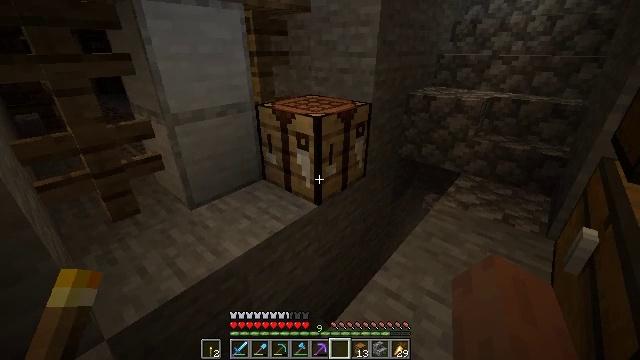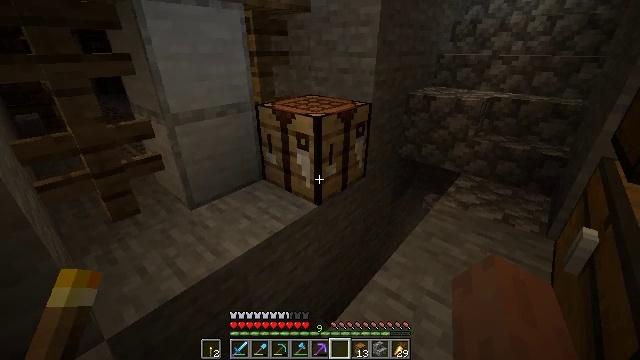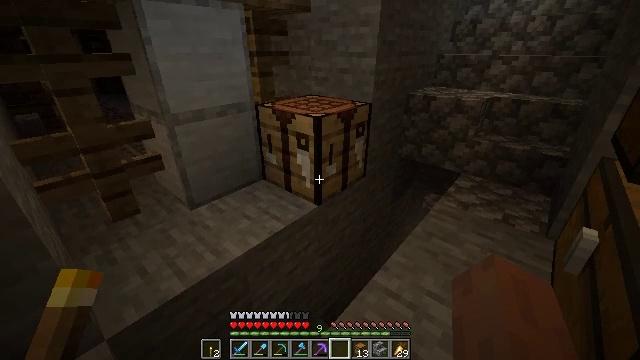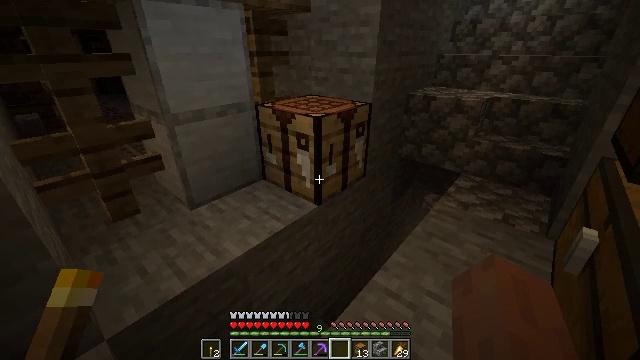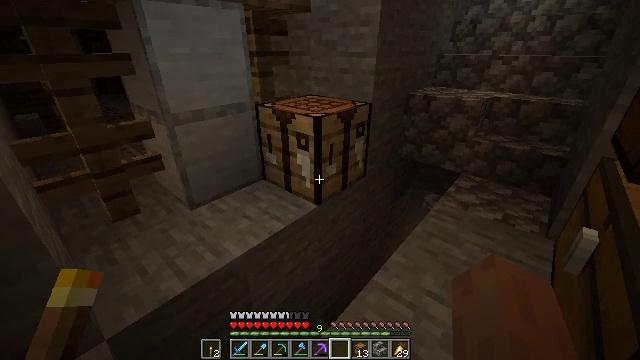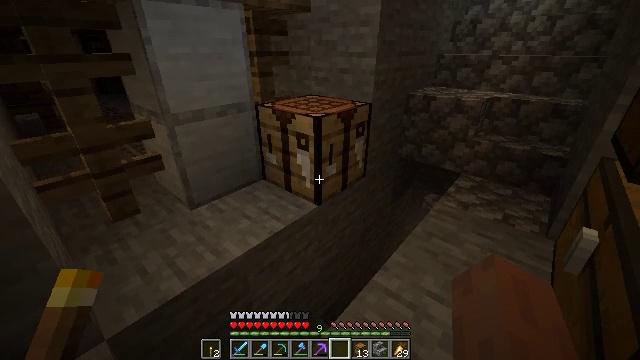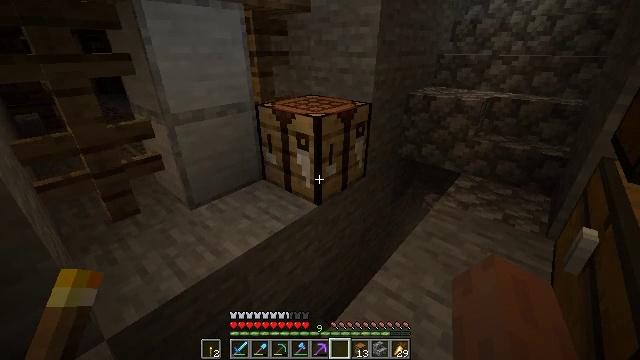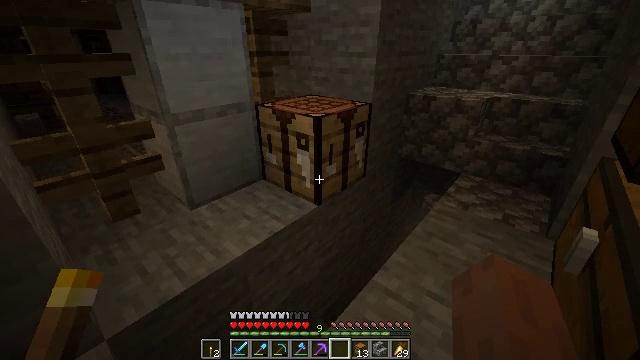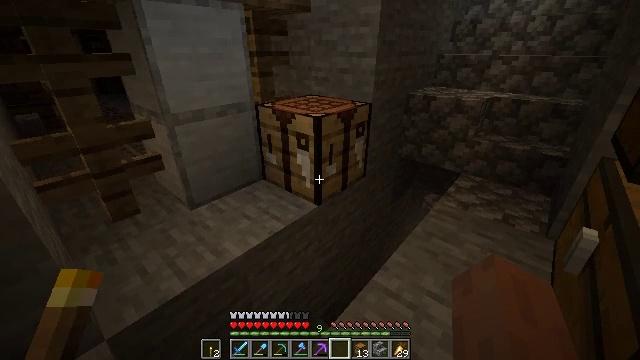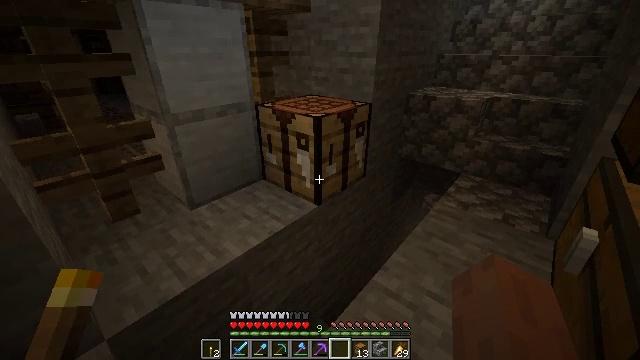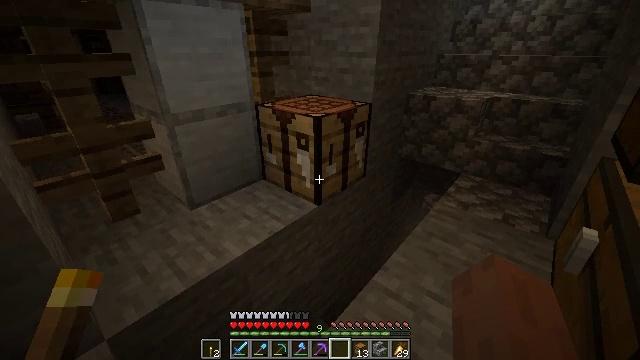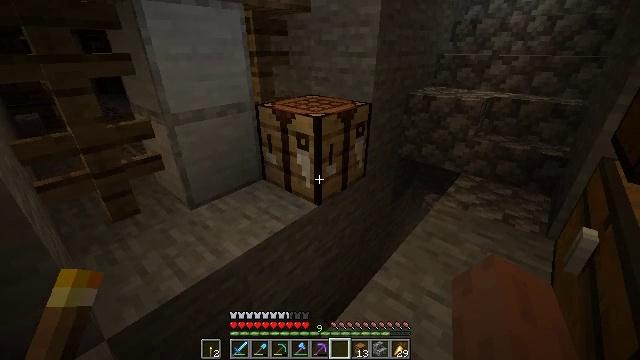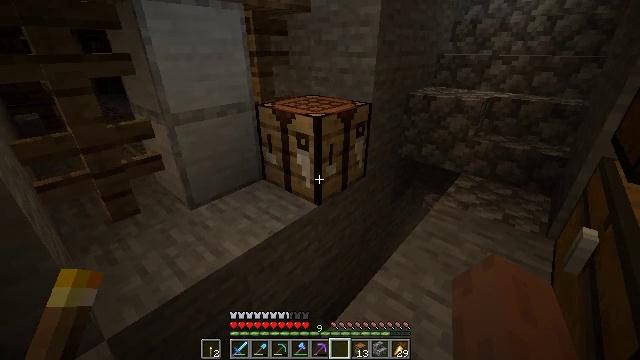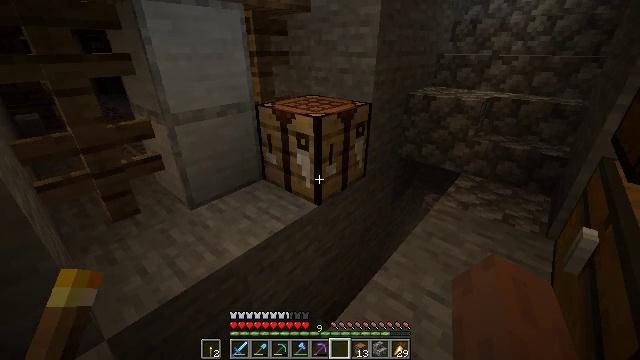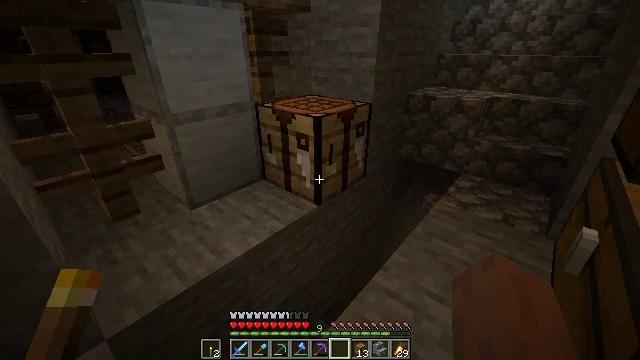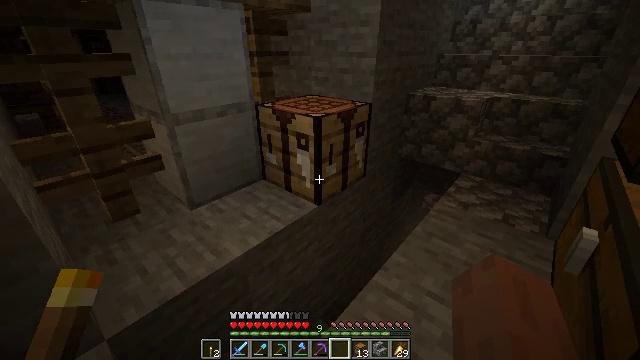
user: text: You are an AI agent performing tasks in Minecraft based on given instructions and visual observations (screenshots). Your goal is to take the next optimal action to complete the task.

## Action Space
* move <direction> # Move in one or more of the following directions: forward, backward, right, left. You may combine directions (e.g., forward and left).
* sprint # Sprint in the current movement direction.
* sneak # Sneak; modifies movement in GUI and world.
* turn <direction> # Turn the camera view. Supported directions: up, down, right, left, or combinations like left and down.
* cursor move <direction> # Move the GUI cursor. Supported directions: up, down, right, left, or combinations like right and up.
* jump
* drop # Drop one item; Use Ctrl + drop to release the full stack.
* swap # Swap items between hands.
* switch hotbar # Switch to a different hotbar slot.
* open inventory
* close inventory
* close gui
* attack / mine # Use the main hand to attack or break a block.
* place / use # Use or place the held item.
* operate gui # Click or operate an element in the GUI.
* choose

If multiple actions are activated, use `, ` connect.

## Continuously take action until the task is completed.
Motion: motion action
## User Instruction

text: Attack the crafting table to break it.
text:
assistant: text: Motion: no_op
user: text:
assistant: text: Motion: no_op
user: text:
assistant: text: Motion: no_op
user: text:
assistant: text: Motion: no_op
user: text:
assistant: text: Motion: no_op
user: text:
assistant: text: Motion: no_op
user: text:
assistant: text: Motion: no_op
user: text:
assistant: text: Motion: no_op
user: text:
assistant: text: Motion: no_op
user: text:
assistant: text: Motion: no_op
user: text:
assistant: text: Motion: no_op
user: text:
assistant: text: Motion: no_op
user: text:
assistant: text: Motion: no_op
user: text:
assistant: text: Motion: no_op
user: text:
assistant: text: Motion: no_op
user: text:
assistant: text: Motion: no_op
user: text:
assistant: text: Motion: no_op
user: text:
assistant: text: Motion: no_op
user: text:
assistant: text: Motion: no_op
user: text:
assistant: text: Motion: no_op
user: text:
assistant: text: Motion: no_op
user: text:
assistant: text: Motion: no_op
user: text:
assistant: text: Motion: no_op
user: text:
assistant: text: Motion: no_op
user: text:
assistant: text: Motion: no_op
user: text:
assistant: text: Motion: no_op
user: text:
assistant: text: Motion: no_op
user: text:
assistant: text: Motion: no_op
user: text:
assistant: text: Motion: no_op
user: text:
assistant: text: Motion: no_op